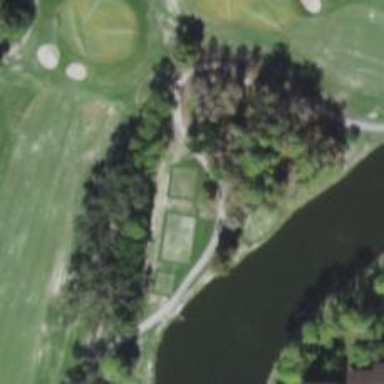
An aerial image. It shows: Path for golf carts.